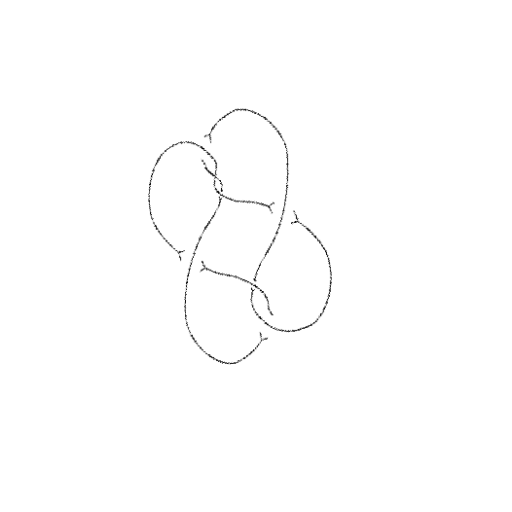
Crossing number: 7